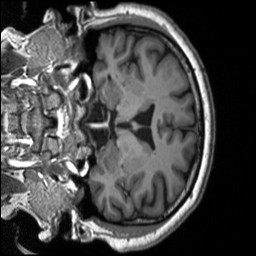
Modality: T1w
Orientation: coronal
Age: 46
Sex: male
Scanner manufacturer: siemens
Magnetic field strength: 3 T
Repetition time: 2.53 s
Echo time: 0.00219 s